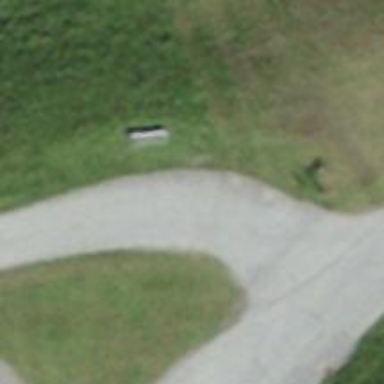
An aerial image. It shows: Bench for seating.